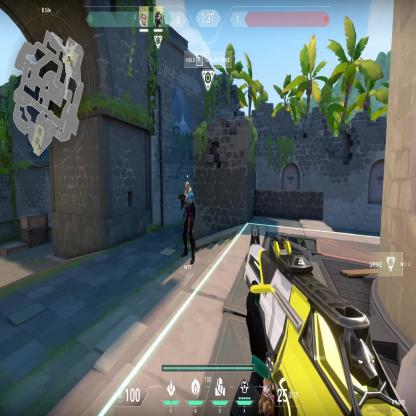
Label: teammate